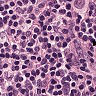
Metastatic tissue present: yes